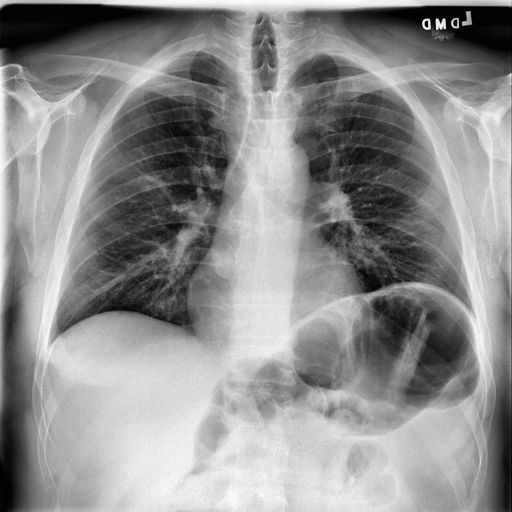
Finding: NORMAL